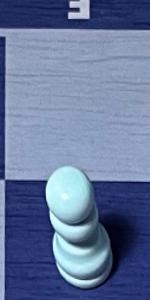
Label: Pawn_White